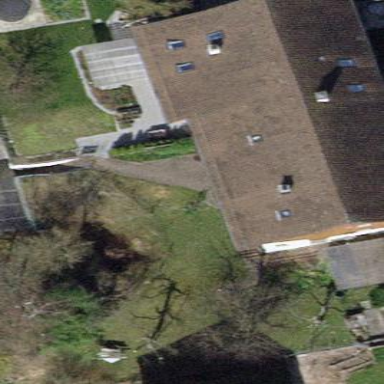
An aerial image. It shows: Semidetached house with gabled roof.